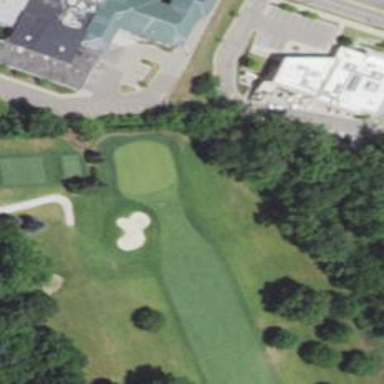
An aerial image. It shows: Golf hole.